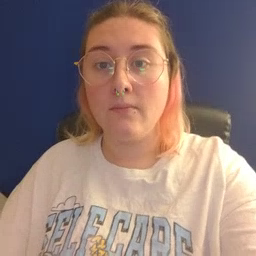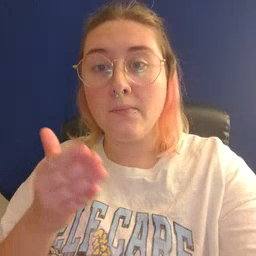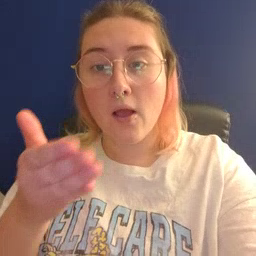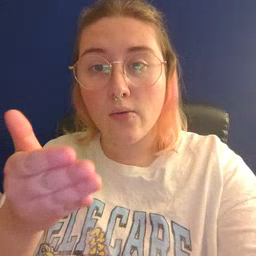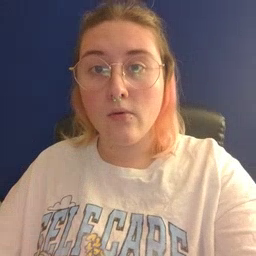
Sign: boat